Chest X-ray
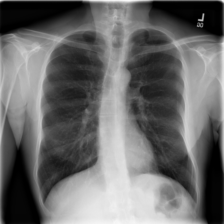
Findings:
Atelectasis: negative
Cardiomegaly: negative
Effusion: negative
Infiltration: negative
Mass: negative
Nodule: negative
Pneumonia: negative
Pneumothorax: negative
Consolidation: negative
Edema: negative
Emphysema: negative
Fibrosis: negative
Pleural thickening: negative
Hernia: negative